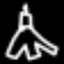
Label: The Eiffel Tower